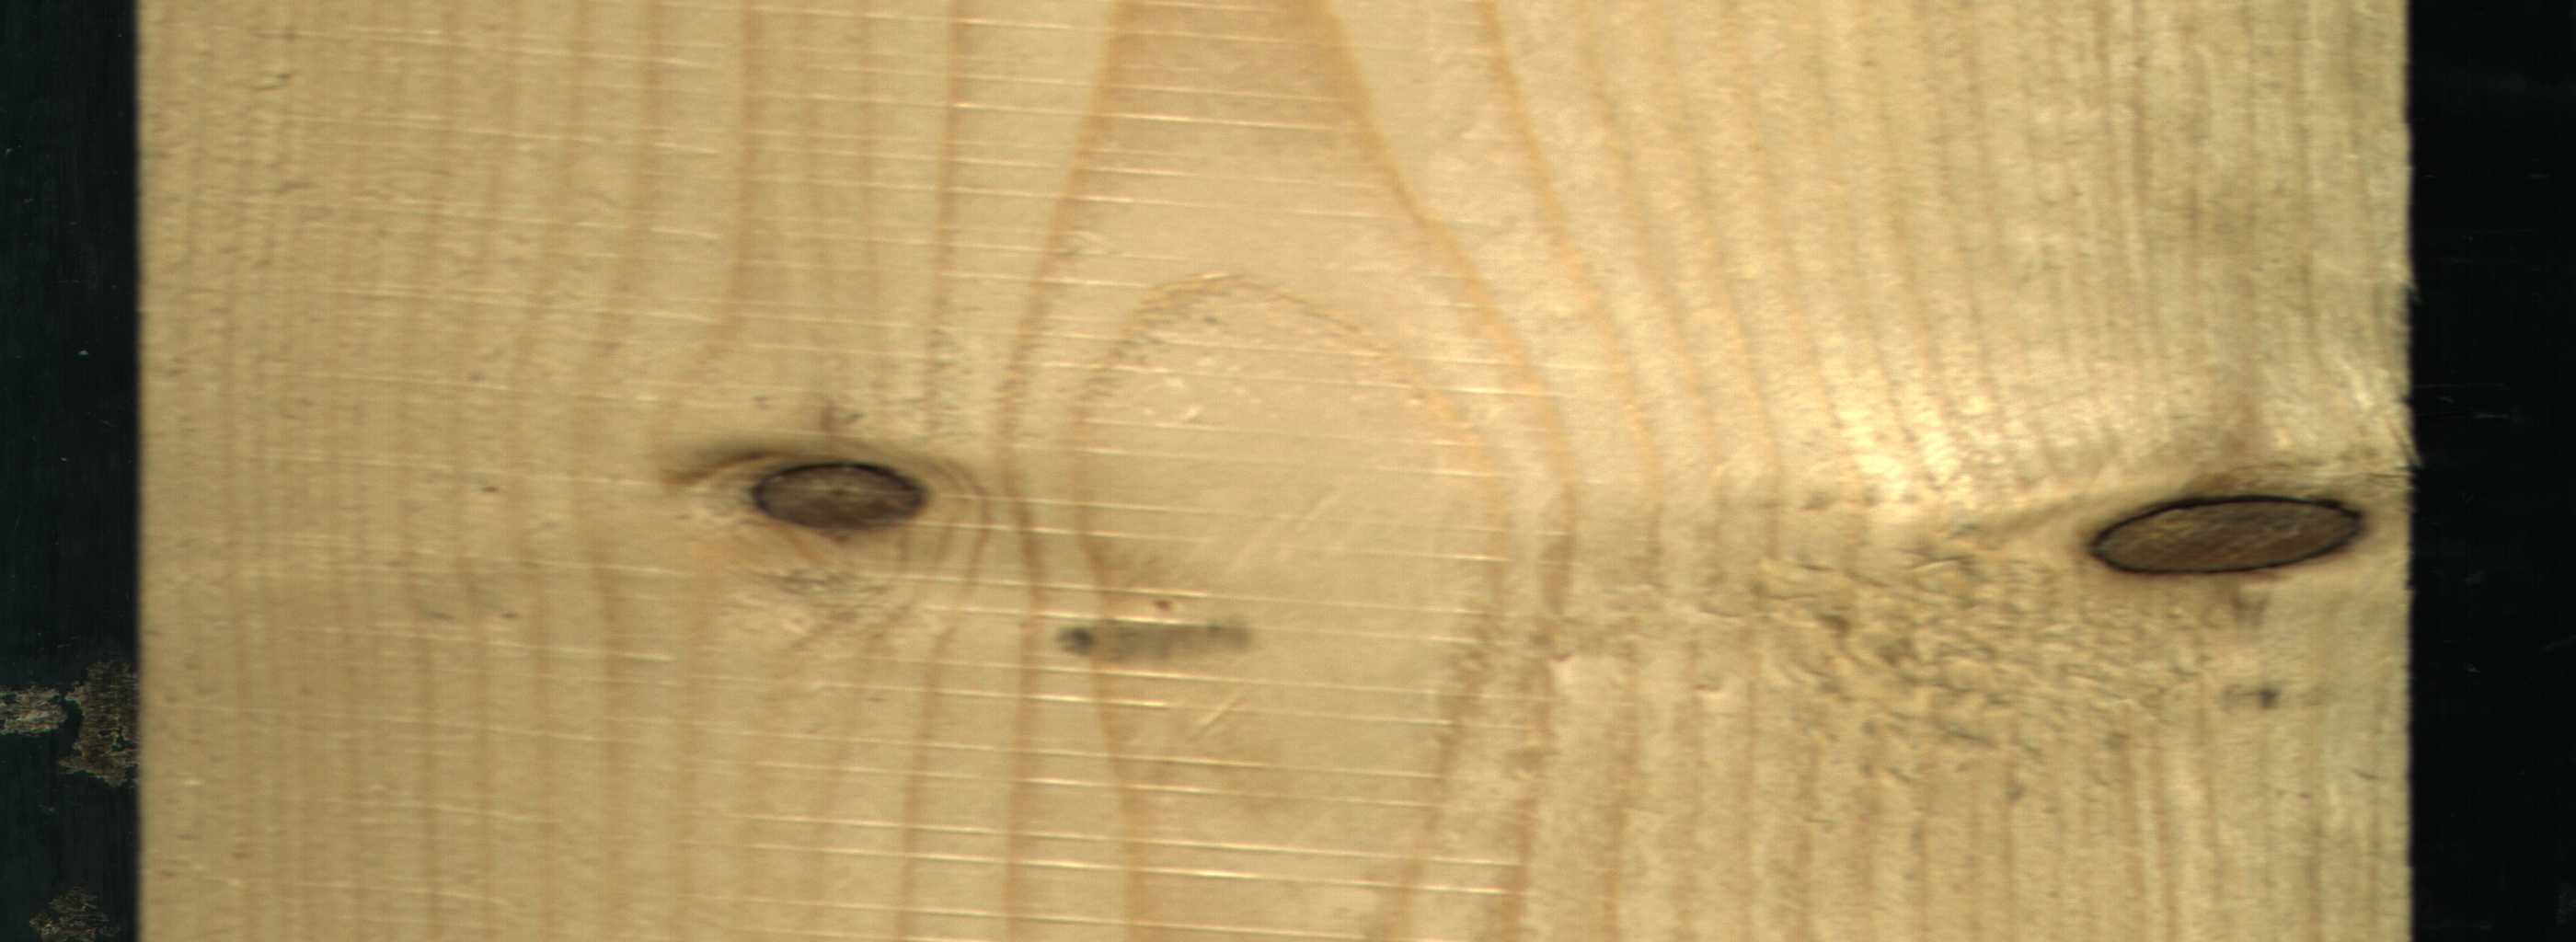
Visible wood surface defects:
Dead_Knot
Dead_Knot